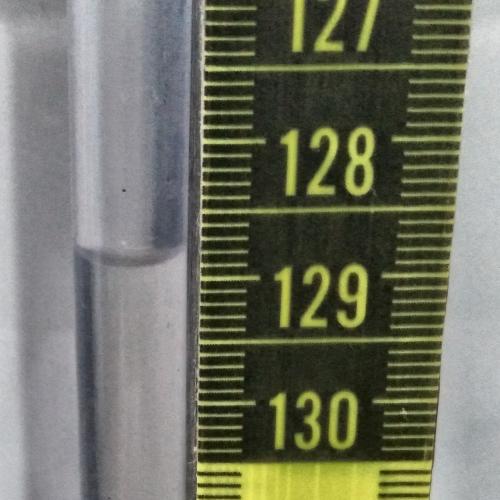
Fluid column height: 128.8 cm